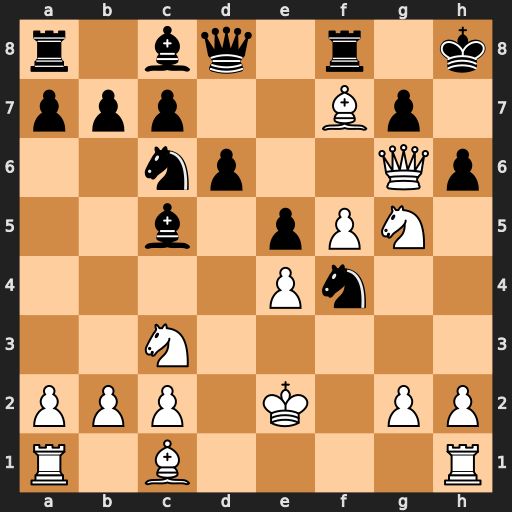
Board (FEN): r1bq1r1k/ppp2Bp1/2np2Qp/2b1pPN1/4Pn2/2N5/PPP1K1PP/R1B4R
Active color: w
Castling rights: -
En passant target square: -
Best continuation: Bxf4 Qxg5 Bxg5